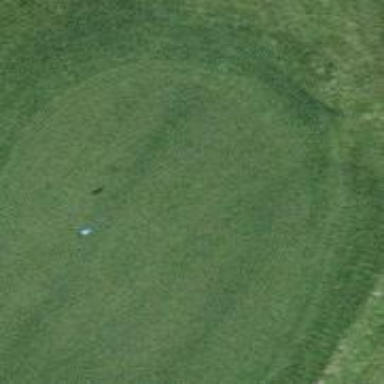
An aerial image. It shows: Golf green.